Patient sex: M
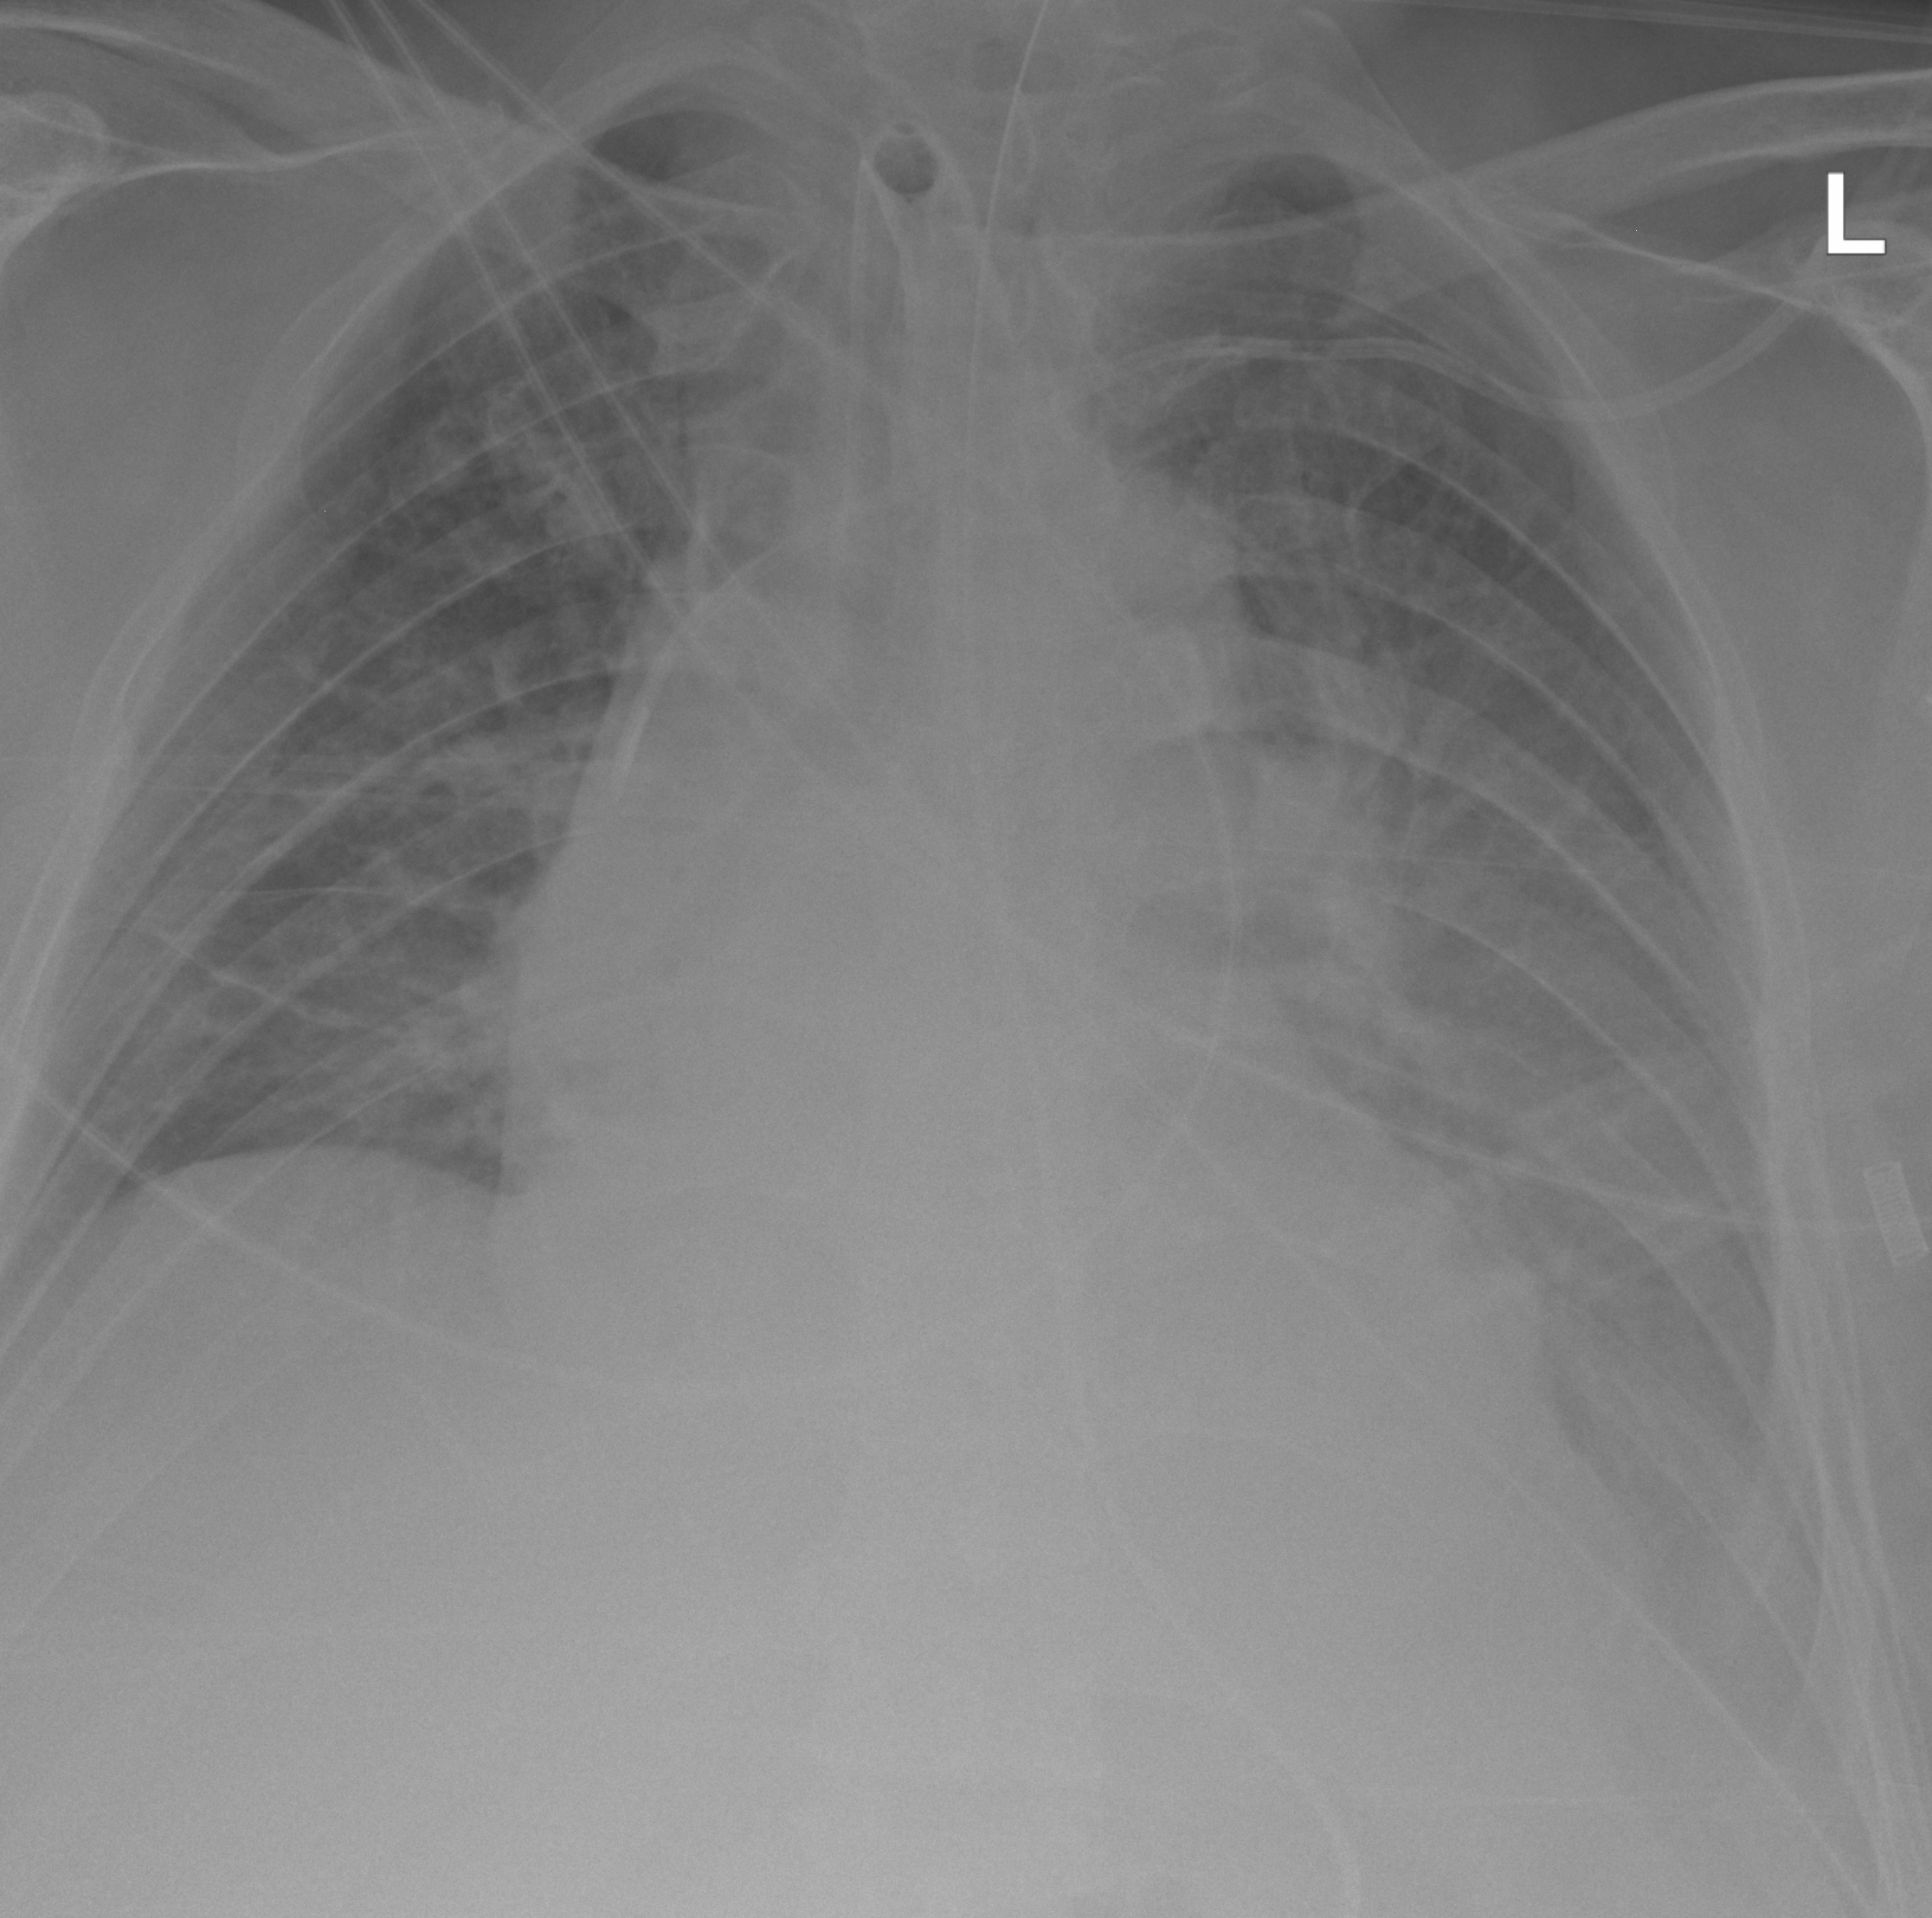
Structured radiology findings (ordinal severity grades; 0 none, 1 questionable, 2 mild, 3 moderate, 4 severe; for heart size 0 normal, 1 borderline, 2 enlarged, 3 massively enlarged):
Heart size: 1
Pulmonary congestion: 2
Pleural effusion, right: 0
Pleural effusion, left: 3
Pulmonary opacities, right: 0
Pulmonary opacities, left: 1
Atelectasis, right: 3
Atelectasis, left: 3